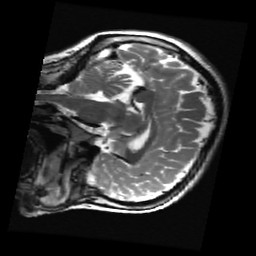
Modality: T2w
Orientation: sagittal
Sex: female
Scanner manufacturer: ge
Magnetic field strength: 3 T
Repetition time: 5 s
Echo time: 0.101 s